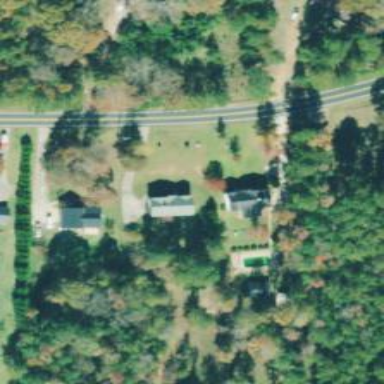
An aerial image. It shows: Driveway leading to service road.